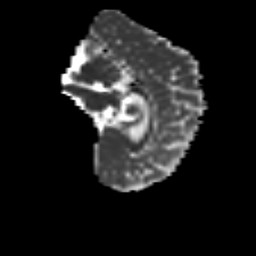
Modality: MD
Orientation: sagittal
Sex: female
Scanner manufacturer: siemens
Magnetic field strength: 3 T
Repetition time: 5 s
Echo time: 0.071 s